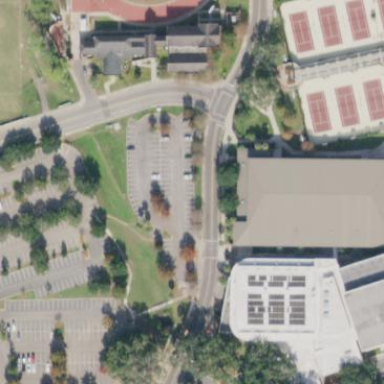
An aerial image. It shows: Sports center building.